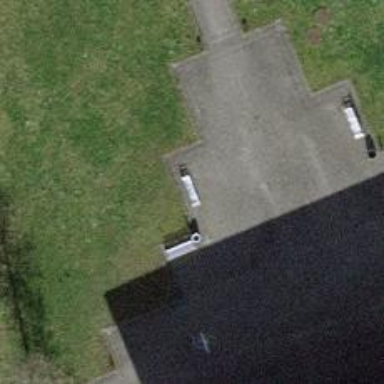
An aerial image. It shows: Bench.